Question: There are many questions about 'linker command failed with exit code 1 (use -v to see invocation)' error.
I have solved it a few times. Removing 'library search path', delete and add again libraries(Admob, Flurry).

After that it works fine.
However, the key point of my problem is the error occurs again if I restart xcode. Solve it again and do some job. On the next day, the error occurs again...
The condition is xcode 5.1.1 & OSX 10.9.3 & iOS 6.1 7.1 simulator
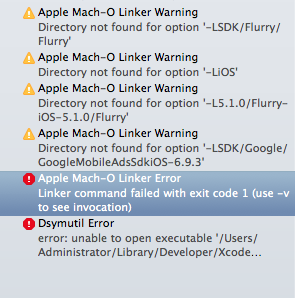
Answer: Problem was resolved by
'Copy items into destination group's folder (if needed)' option checking.
I have thought that framework and libraries don't need to copy option, and it worked well before. But in this time, it doesn't.